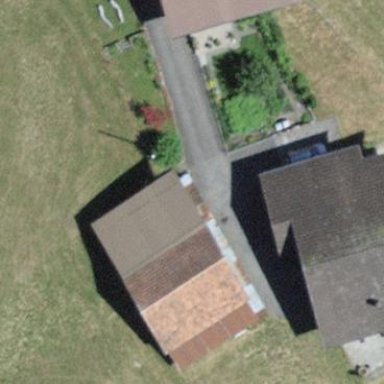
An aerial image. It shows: Rural barn.